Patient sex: M
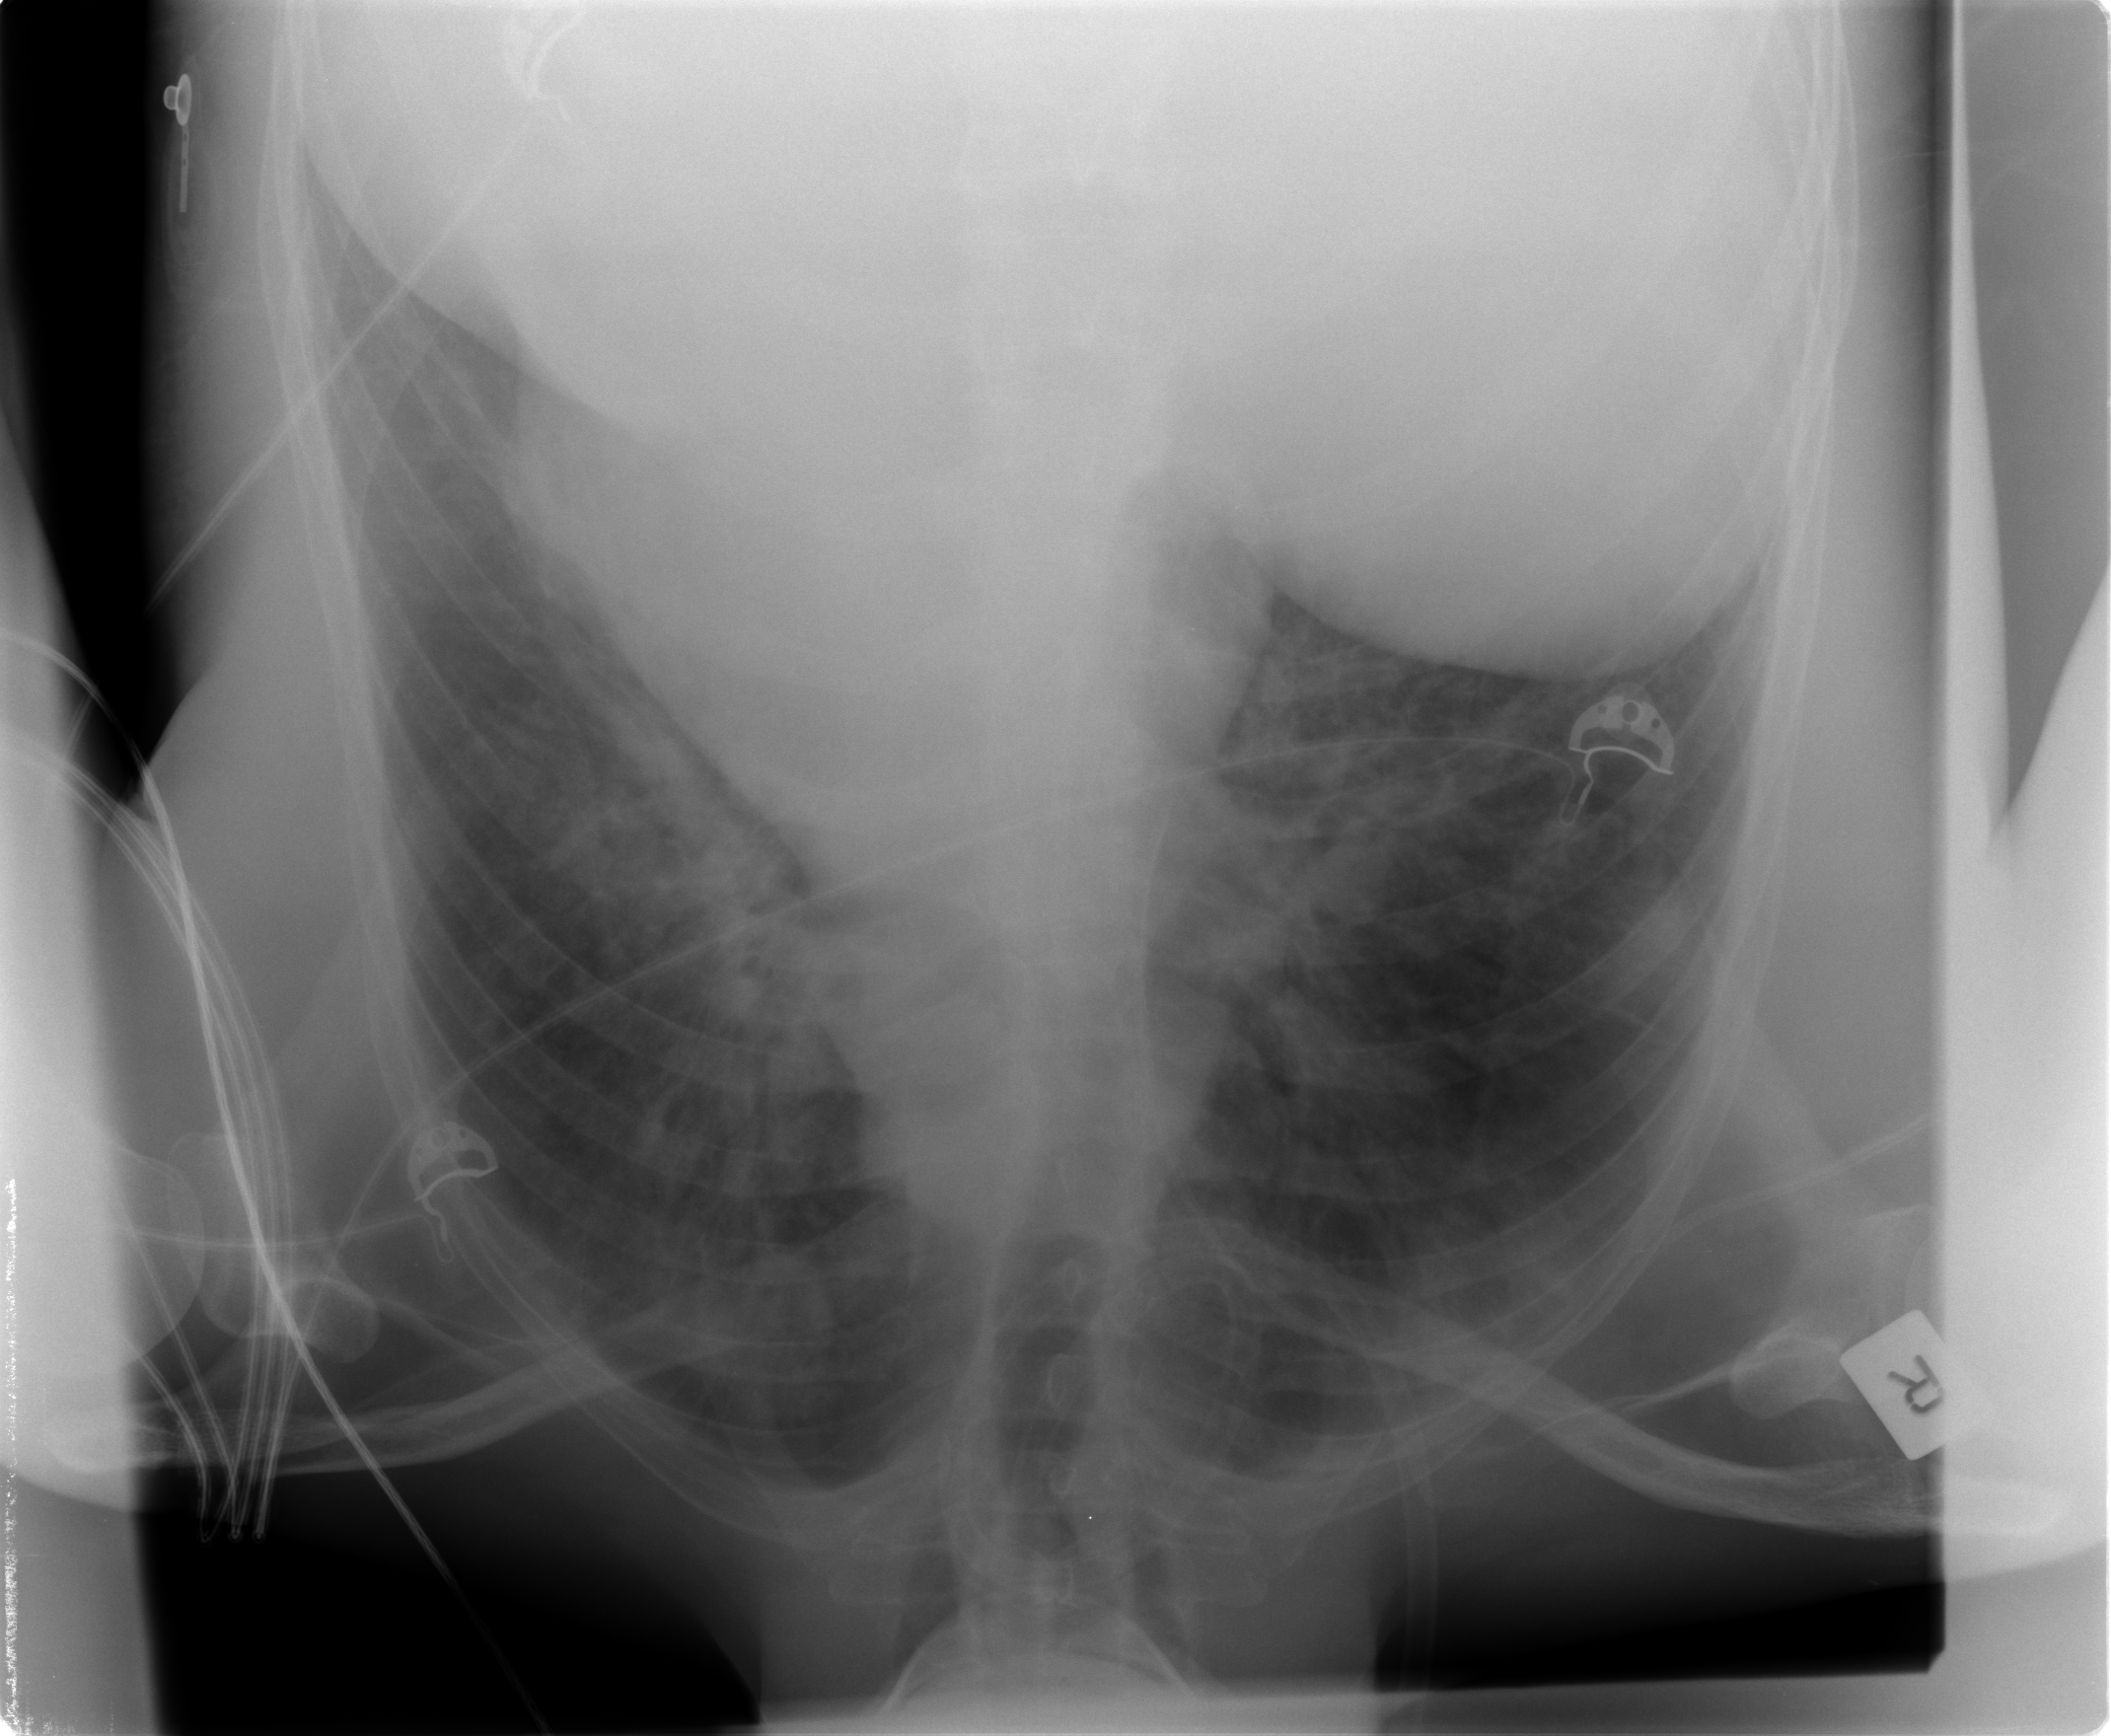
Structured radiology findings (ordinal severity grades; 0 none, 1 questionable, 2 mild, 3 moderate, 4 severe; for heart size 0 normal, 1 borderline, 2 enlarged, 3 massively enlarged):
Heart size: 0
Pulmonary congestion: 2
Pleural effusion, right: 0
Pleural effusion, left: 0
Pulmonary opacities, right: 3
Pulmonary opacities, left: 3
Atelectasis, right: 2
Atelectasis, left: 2